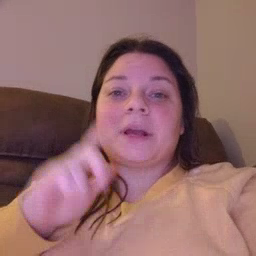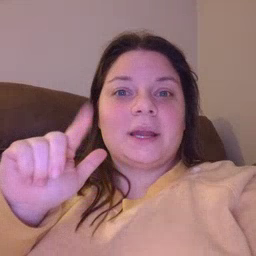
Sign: later